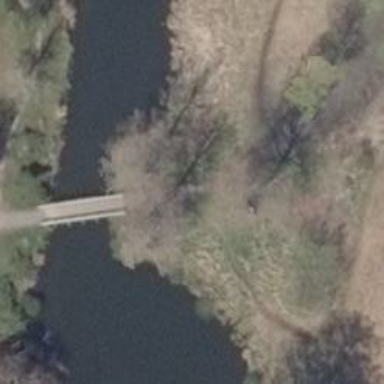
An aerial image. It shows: Footway bridge.